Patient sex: F
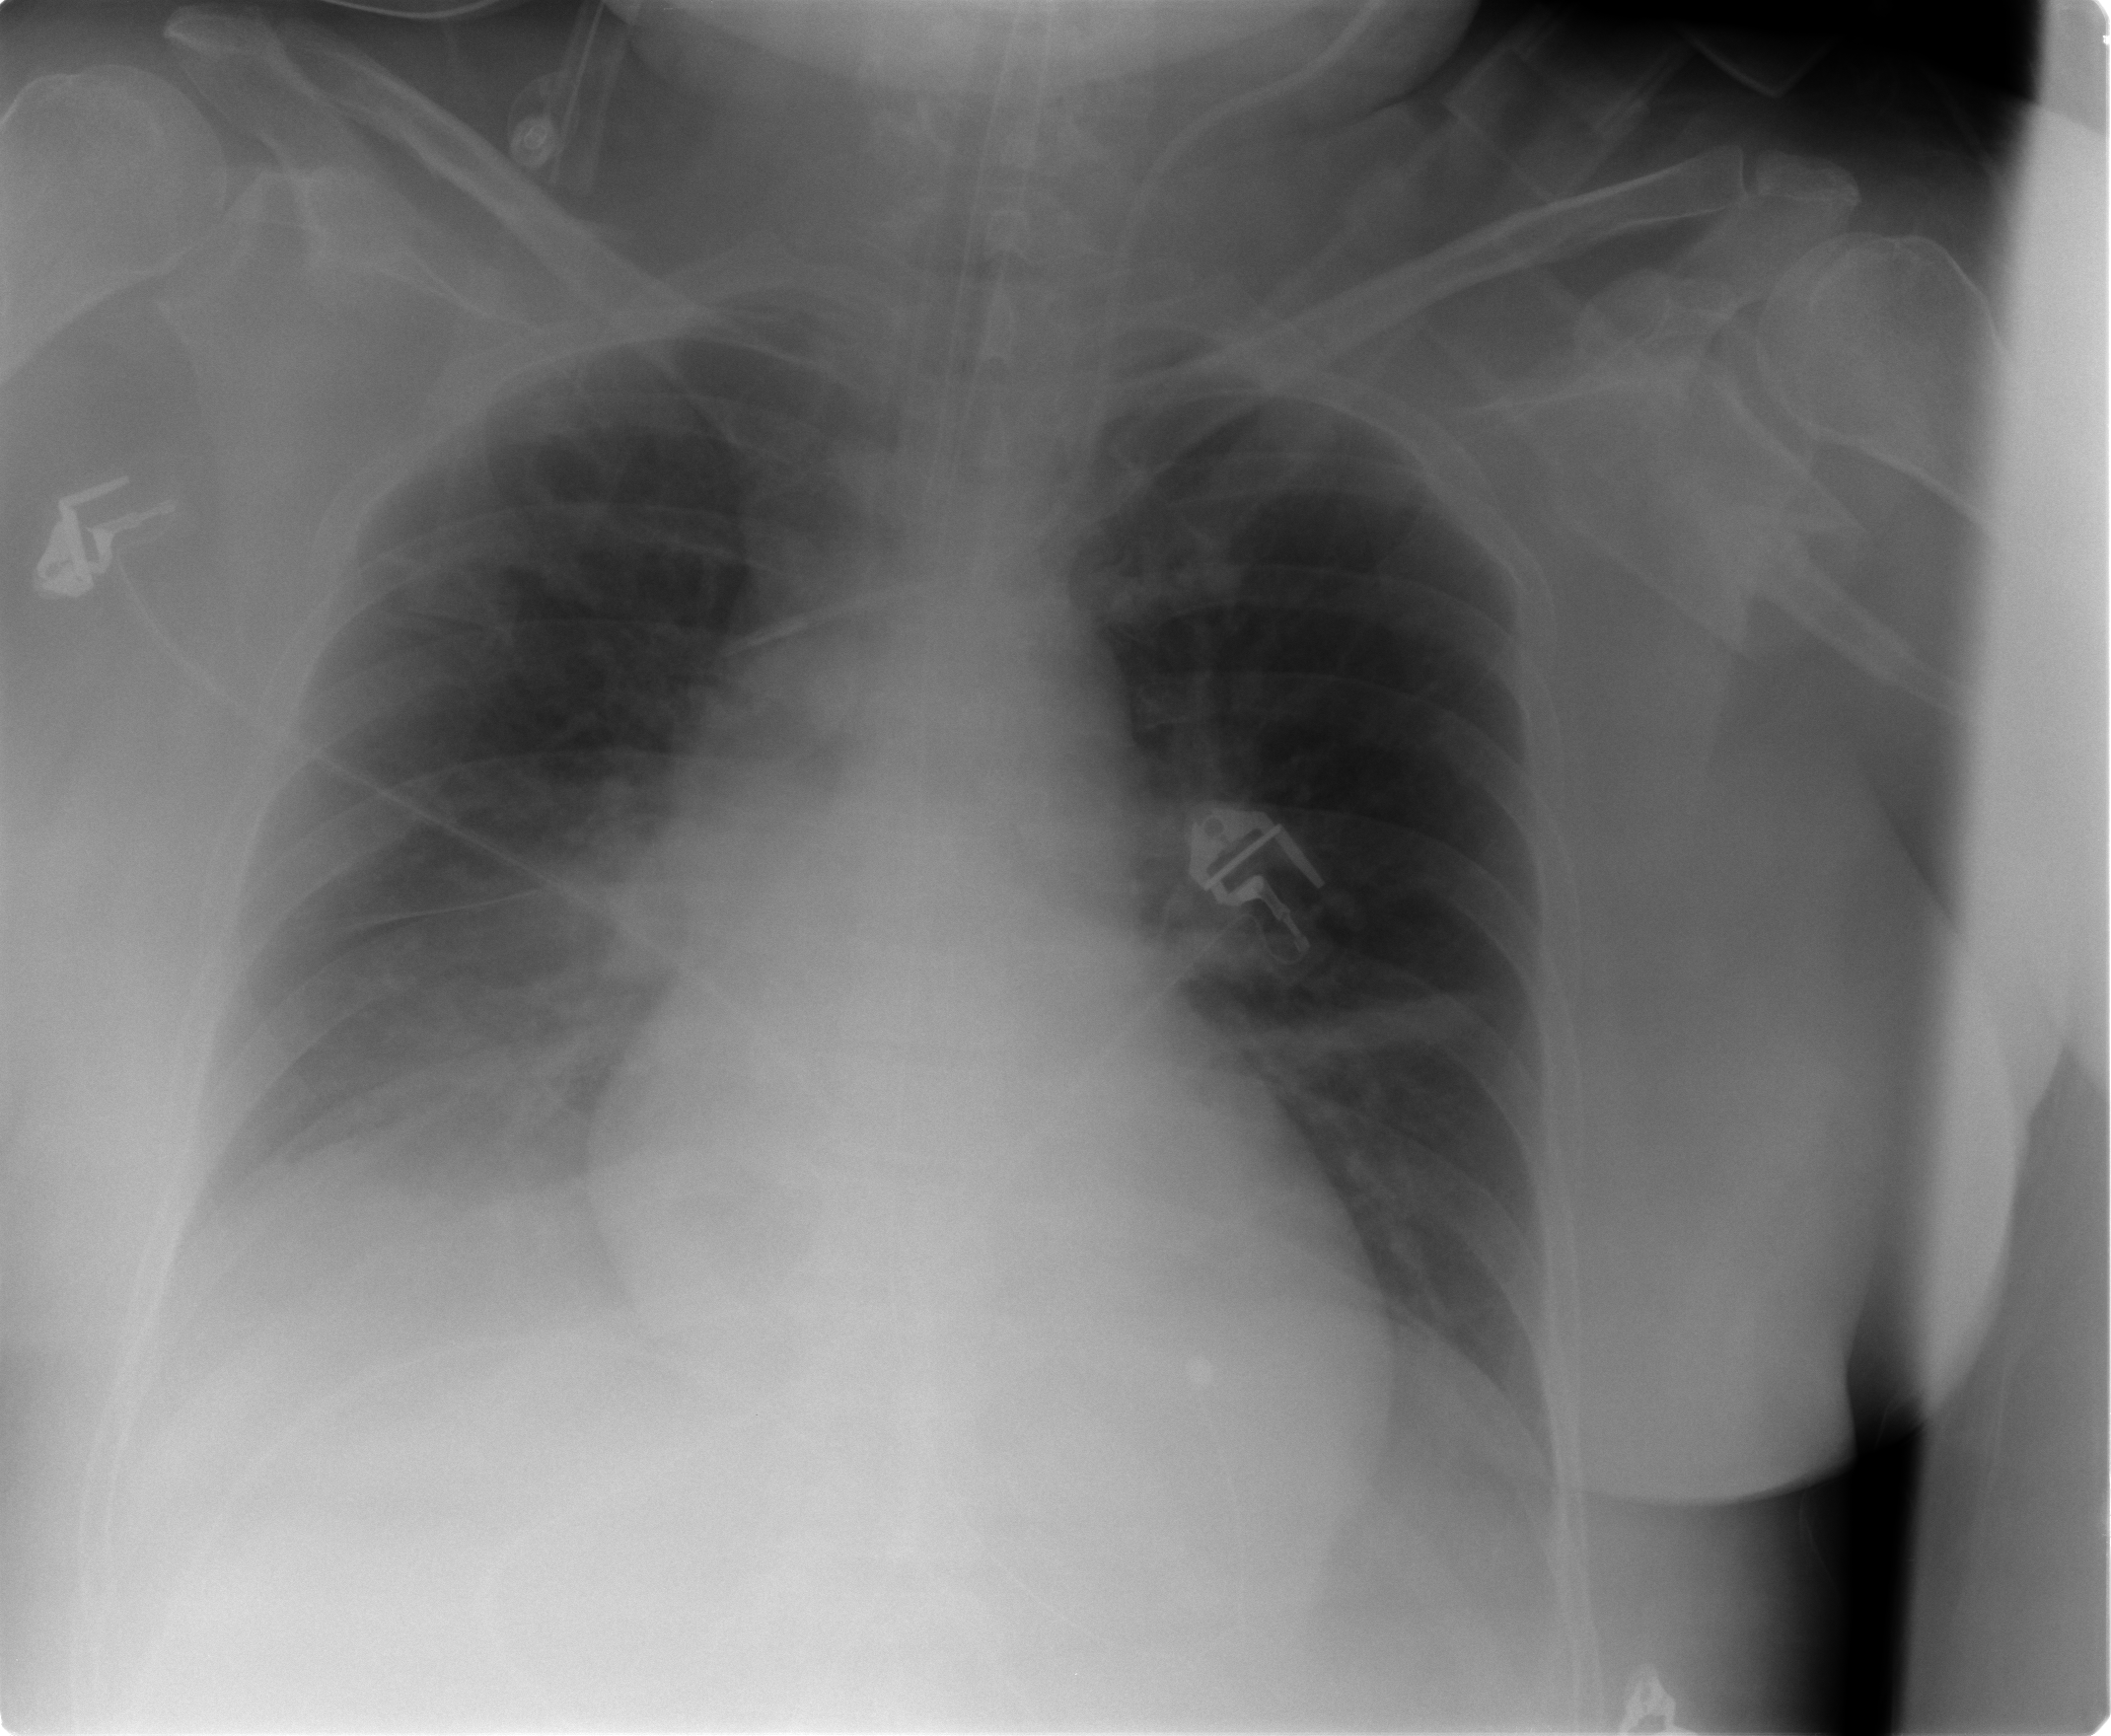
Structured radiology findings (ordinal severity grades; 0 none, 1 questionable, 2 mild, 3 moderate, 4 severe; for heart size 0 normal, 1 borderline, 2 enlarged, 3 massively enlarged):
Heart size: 2
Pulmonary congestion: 2
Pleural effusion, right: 3
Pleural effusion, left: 0
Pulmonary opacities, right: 2
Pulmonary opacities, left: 2
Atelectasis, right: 3
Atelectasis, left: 2